Question: I want to display a scale on a mapView. I found <URL> thread, from which I added the following code to my mapViewController.m:
'''
- (void)mapView:(MKMapView *)map regionDidChangeAnimated:(BOOL)animated {
MKCoordinateSpan span = mapView.region.span;
NSLog(@" 1 = ~111 km -> %f = ~ %f km ",span.latitudeDelta,span.latitudeDelta*111);
}
'''
The above code logs the distance in kilometers from the top of the region of the map displayed in the mapview to the bottom and it updates whenever that distance changes. The next logical step would be to display that information (from my NSLog) into a UILabel. I found <URL>.
What I want to know is how to display my NSLog output in a UILabel. Once I have that figured out, I plan to add an inch-long bar to the side of the screen (just a picture of a line that is one inch long) and divide that NSLog output by the number of inches from the top to the bottom of the mapView. Then I will display the number of km in a UILabel next to that line, so that it will look similar to scales found on traditional maps. I will also have to edit the UILabel to only say the number of kilometers, as the NSLog writes out a lot of contextual information too (e.g., "2013-07-11 15:02:20.775 Controller 2.0[1076:907] 1 = ~111 km -> 15.994178 = ~ <PHONE> km ").
Controller 2.0 is the name of my app (to avoid confusion RE the NSLog)
Thank you!
EDIT- per KHansenSF's advice, I tried to add a string. Nothing changed. Here is what I did:
in the @interface on the .h, I wrote
'''
IBOutlet UILabel *scaleLabel;
NSString *latDistance;
'''
Then after the } I wrote:
'''
@property (weak, nonatomic) IBOutlet MKMapView *mapView;
@property (nonatomic, retain) IBOutlet UILabel *scaleLabel;
@property (nonatomic, retain) NSString *latDistance;
- (IBAction) getLatDistance;
'''
Then in the .m I synthesized everything and wrote
'''
scaleLabel.text = latDistance;
'''
In the viewDidLoad and
'''
- (IBAction) getLatDistance
{
MKCoordinateSpan span = mapView.region.span;
NSString *latDistance = [NSString stringWithFormat:@" 1 = ~111 km -> %f = ~ %f km ",span.latitudeDelta,span.latitudeDelta*111];
}
'''
after the viewDidLoad. Nothing changed. I must be declaring something incorrectly or passing the information incorrectly but regardless I am stymied. Any input is appreciated.
NOTE- I just found <URL> thread on how to make such a scale on Android. Possibly such a file could be ported to iOS, for example with a tool like this. I will investigate this further but any input is appreciated. Thanks!
EDIT- Now that I am done, here is a screenshot of the finished product. I blurred out the contents of the map annotation and the company name in the header for privacy purposes. It works beautifully!

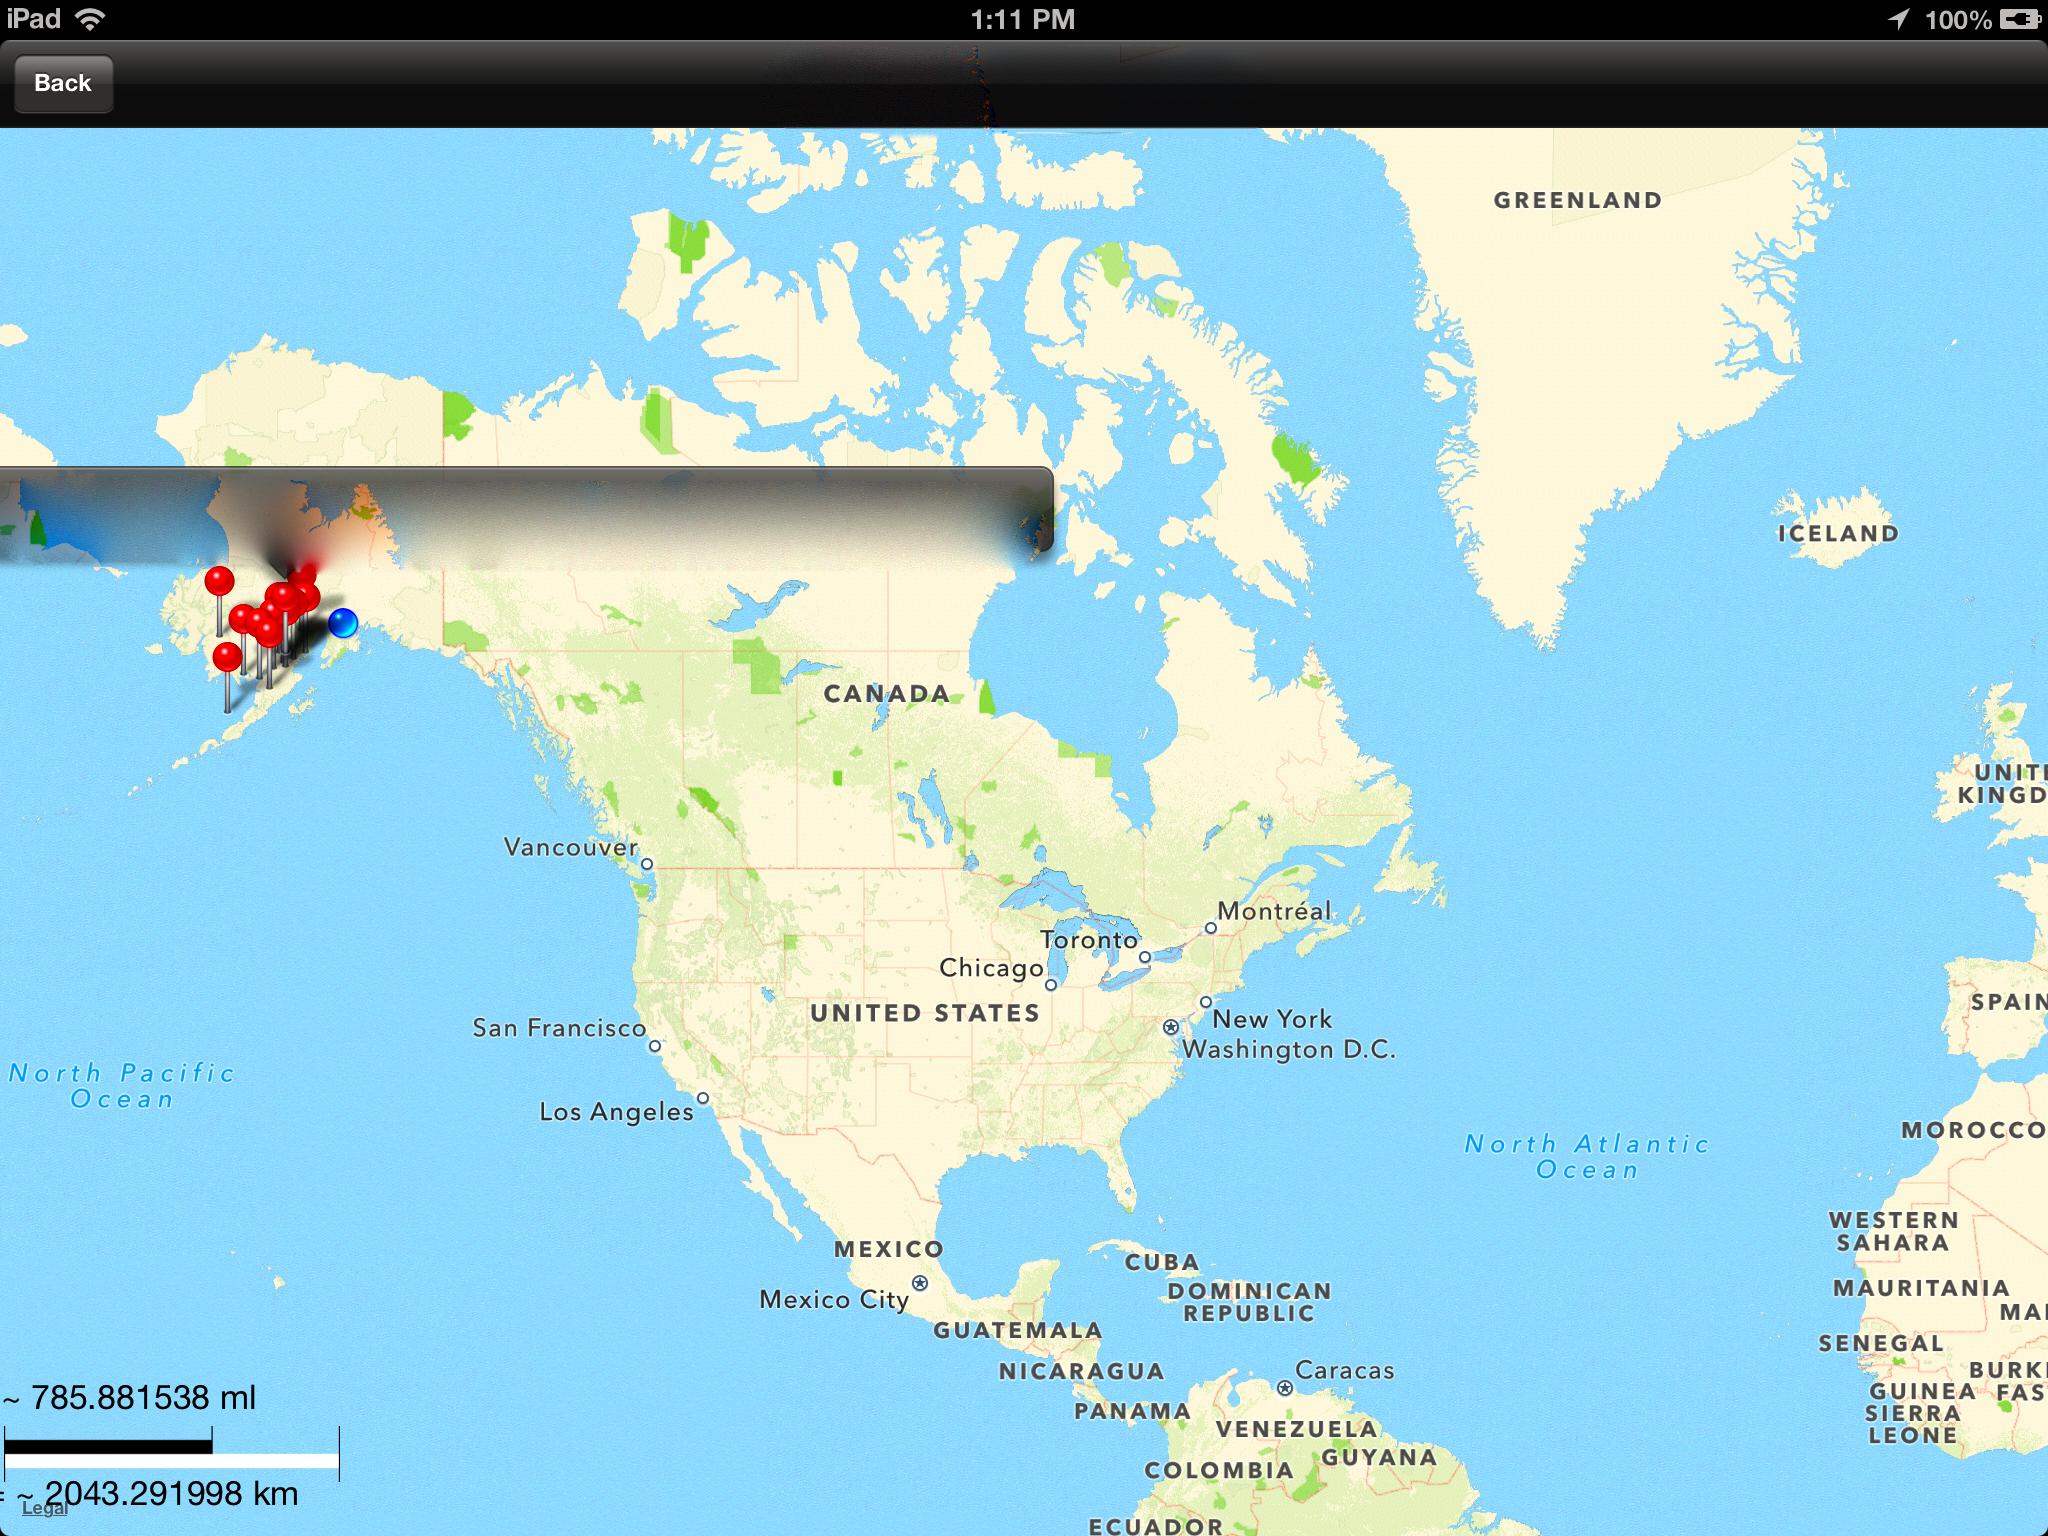
Answer: Try this:
'''
- (void)mapView:(MKMapView *)map regionDidChangeAnimated:(BOOL)animated {
MKCoordinateSpan span = mapView.region.span;
NSString * scaleString = [NSString stringWithFormat:@" 1 = ~111 km -> %f = ~ %f km", span.latitudeDelta, span.latitudeDelta*111];
NSLog(@"%@", scaleString);
self.scaleLabel.text = scaleString;
}
'''